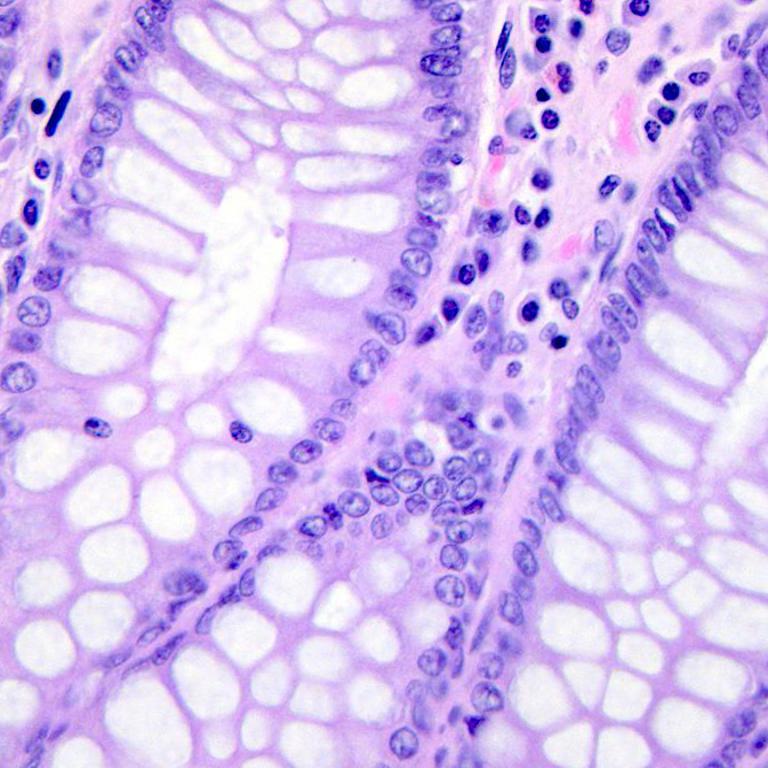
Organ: colon
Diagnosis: benign